Field crop: maize
Growth stage: 2
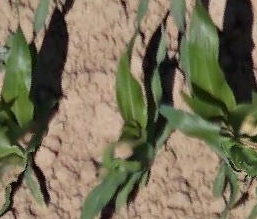
Species: maize